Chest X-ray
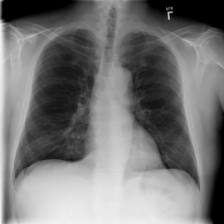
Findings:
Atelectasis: negative
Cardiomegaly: negative
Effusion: negative
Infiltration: negative
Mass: negative
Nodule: negative
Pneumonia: negative
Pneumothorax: negative
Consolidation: negative
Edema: negative
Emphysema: negative
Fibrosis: negative
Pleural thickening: negative
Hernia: negative